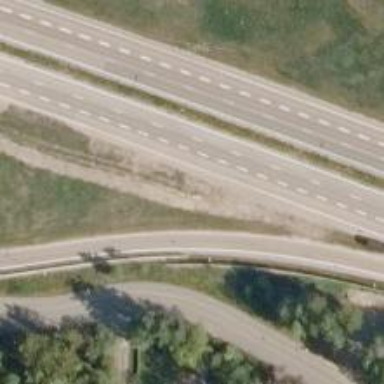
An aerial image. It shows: Asphalt motorway link road classified as tertiary.